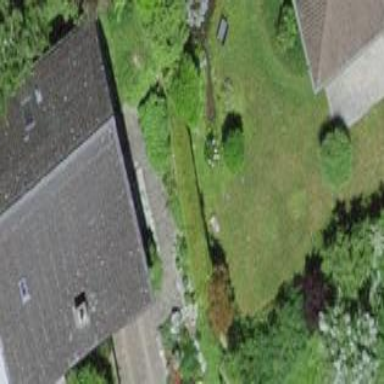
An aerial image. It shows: Detached building.